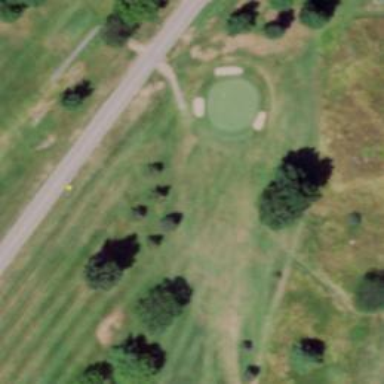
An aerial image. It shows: View of golf hole.